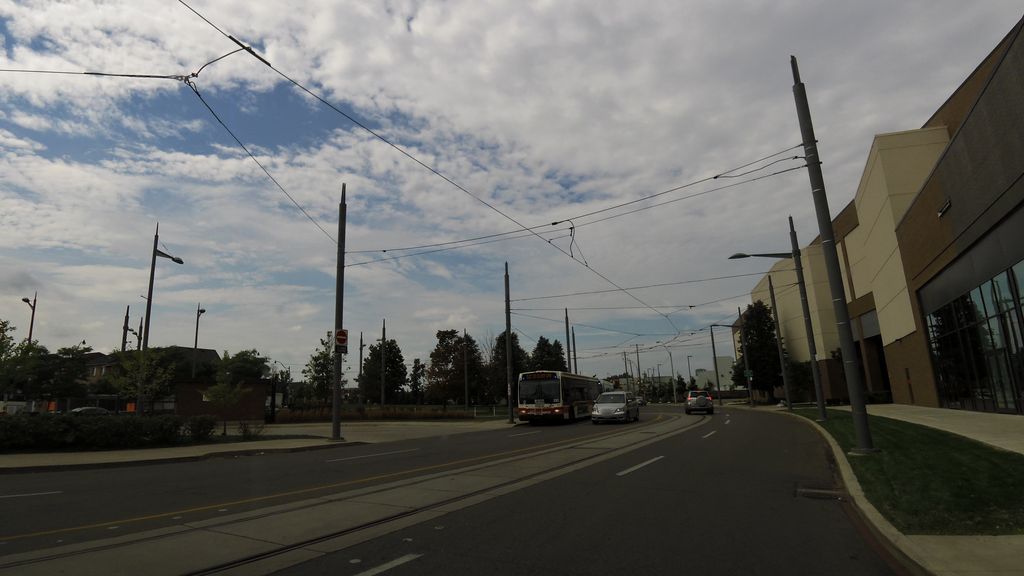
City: toronto